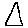
Label: triangle